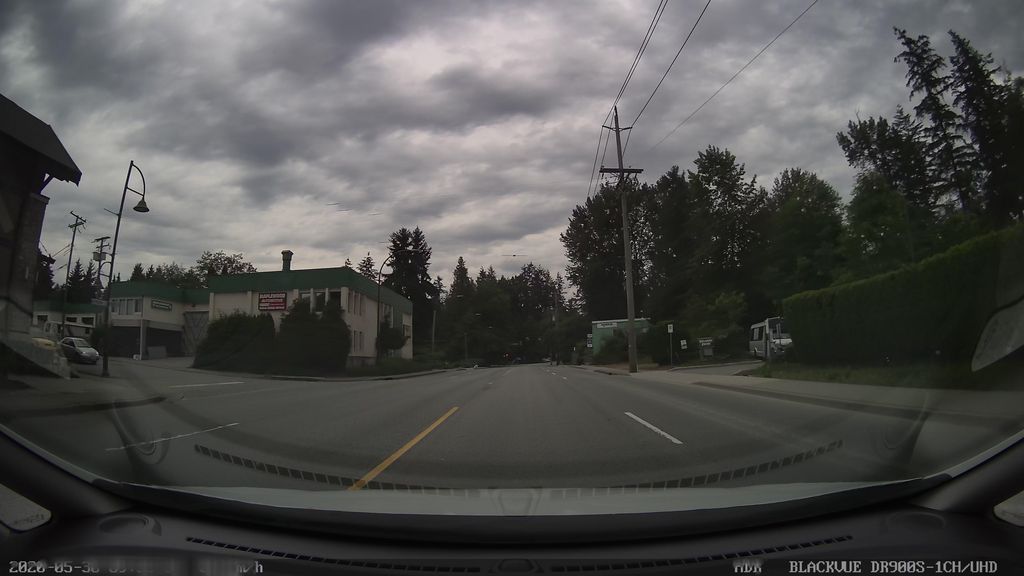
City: vancouver